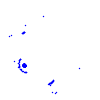
Particle: electron